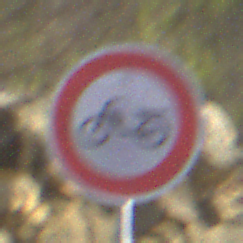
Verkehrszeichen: VerbotMofas
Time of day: MorningAfternoon
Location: Outdoor (RoadRail)
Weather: PartlyCloudy
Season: NotSpecified
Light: Natural